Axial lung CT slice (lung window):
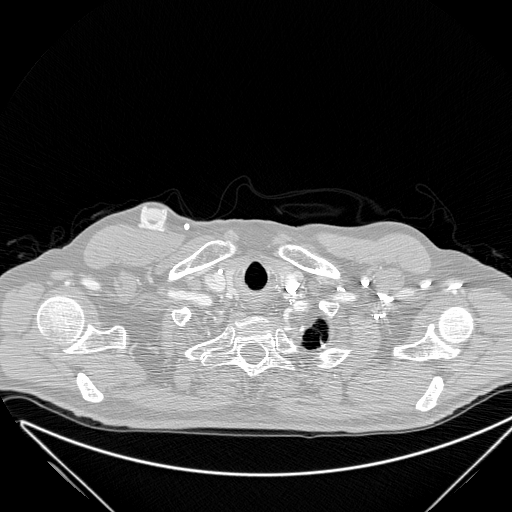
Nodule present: no